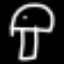
Label: mushroom